高一 · 代数
设 $[t]$ 表示不超过实数 $t$ 的最大整数 (如 $[-1.3]=-2,[2.6]=2$ ), 则函数 $f(x)=|2 x-1|-\lfloor x\rfloor$ 的零点个数为
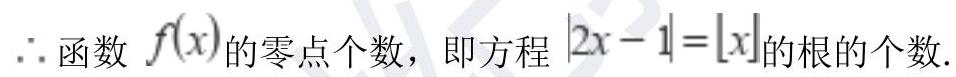
答案: 2
解析: 函数 $f(x)=|2 x-1|-\lfloor x\rfloor$ 的零点即方程 $|2 x-1|=\lfloor x\rfloor$ 的根,

$\because|2 x-1| \geq 0, \therefore\lfloor x\rfloor \geq 0, \therefore x \geq 0$.

当 $0 \leq x<1$ 时, $[x]=0, \therefore|2 x-1|=0, \therefore x=\frac{1}{2}$.

当 $x=1$ 时, $\lfloor x\rfloor=1 ， \therefore|2 x-1|=1, \therefore 2 x-1=1$ 或 $2 x-1=-1 \therefore x=1$ 或 $x=0$ (舍).

当 $x>1$ 时, $|2 x-1|=2 x-1>x \geq\lfloor x\rfloor, \therefore$ 方程 $|2 x-1|=\lfloor x\rfloor_{\text {无解. }}$.

综上, 方程 $|2 x-1|=\lfloor x]_{\text {的根为 }} \frac{1}{2}, 1$.

所以方程 $|2 x-1|=\lfloor x\rfloor$ 有 2 个根, 即函数 $f(x)=|2 x-1|-\lfloor x\rfloor$ 有 2 个零点.

故答案为: 2 .

【分析】函数 $f(x)=|2 x-1|-\lfloor x\rfloor$ 的零点即方程 $|2 x-1|=\lfloor x\rfloor$ 的根, 由 $\mid 2 x-1 \geq \geq 0$ 可得 $x \geq 0$. 分
$0 \leq x<1 、 x=1$ 和 $x>1$ 讨论, 求出方程 $|2 x-1|=\lfloor x \mid$ 的根, 即得函数 $f(x)$ 的零点个数.